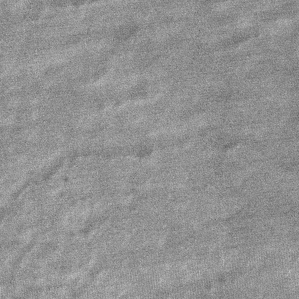
Label: frost